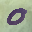
Label: 0